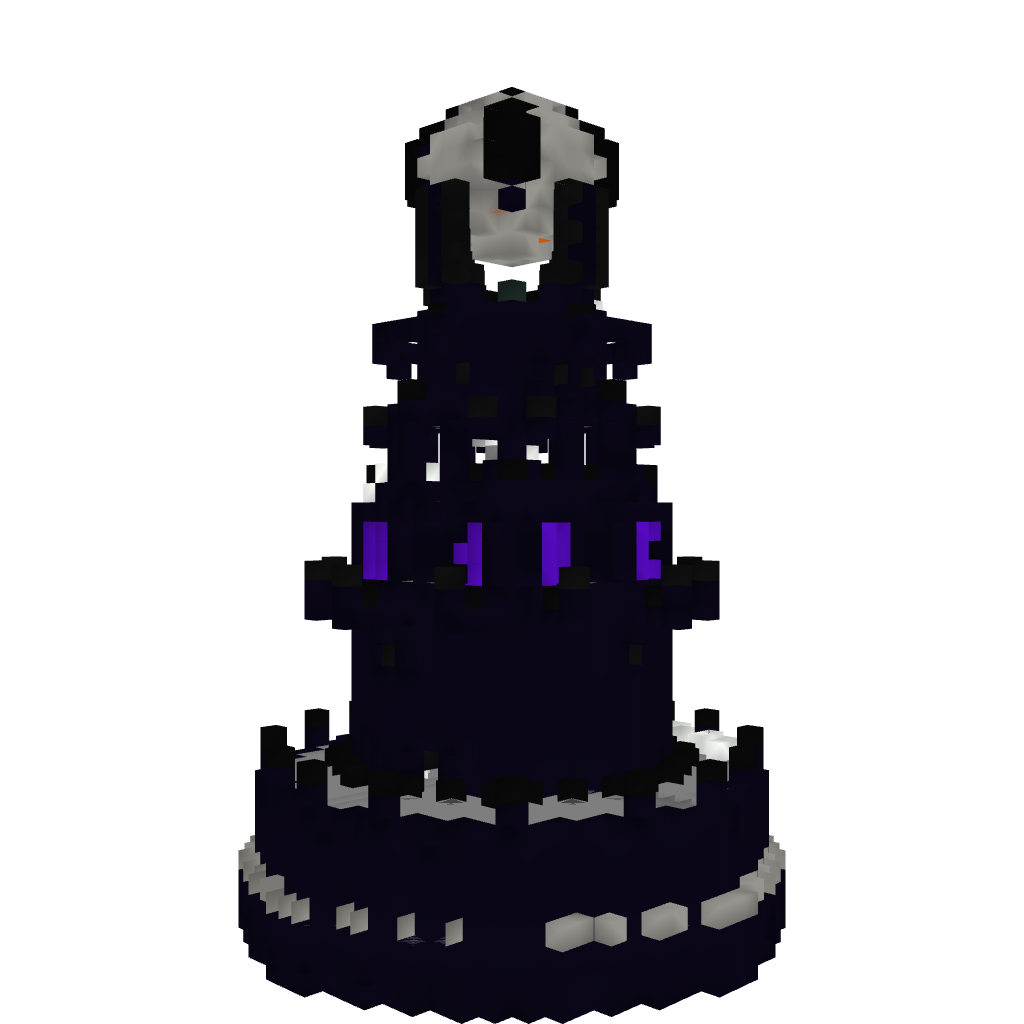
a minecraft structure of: Sauron's Tower